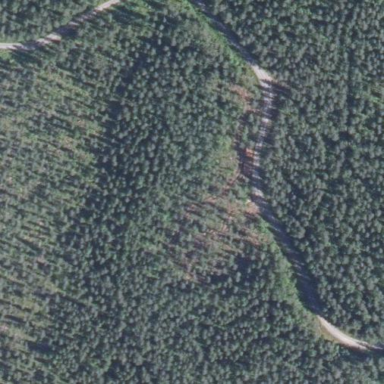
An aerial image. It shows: Woodland with needle-leaved trees.